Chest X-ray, PA view. Patient: 68 years old, sex F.
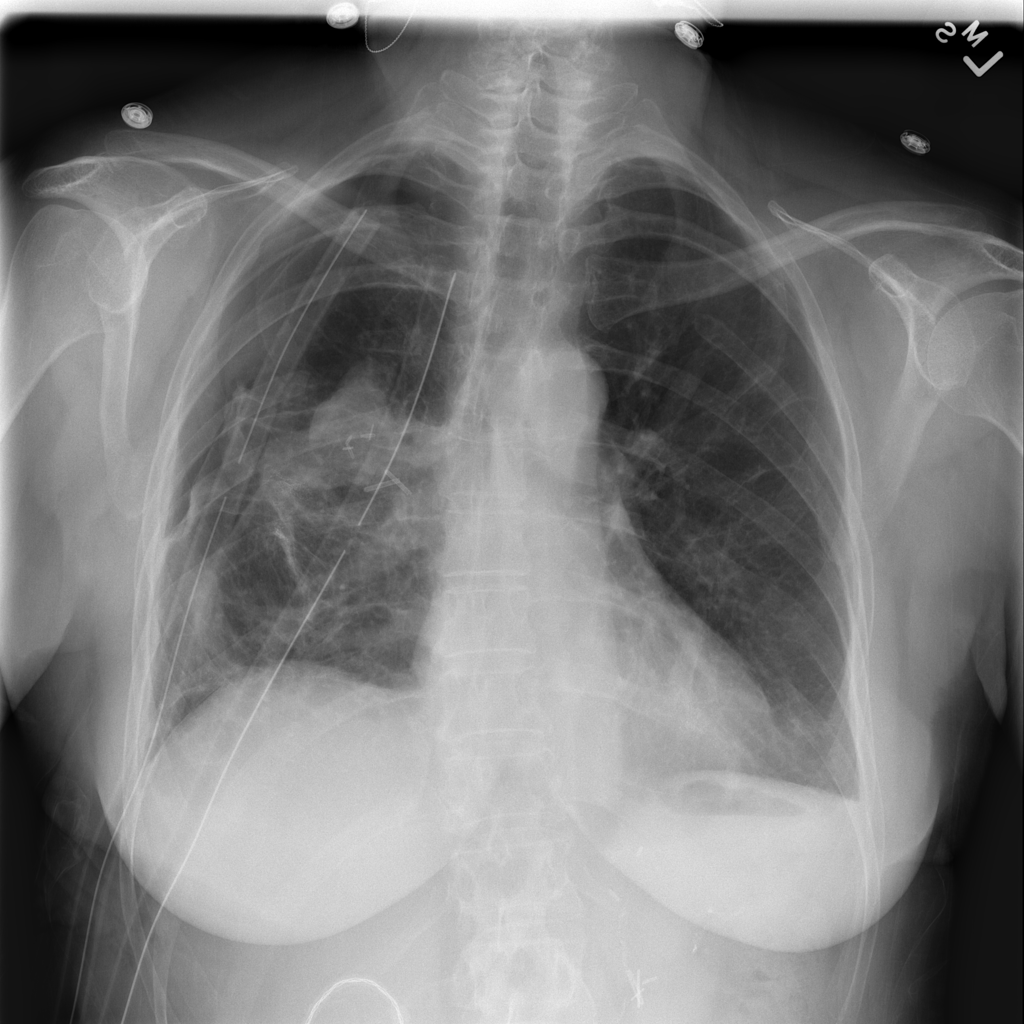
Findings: Atelectasis, Infiltration, Pneumothorax